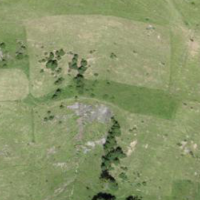
EUNIS habitat code: 23
Species observed at this site:
Neotinea ustulata